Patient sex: F
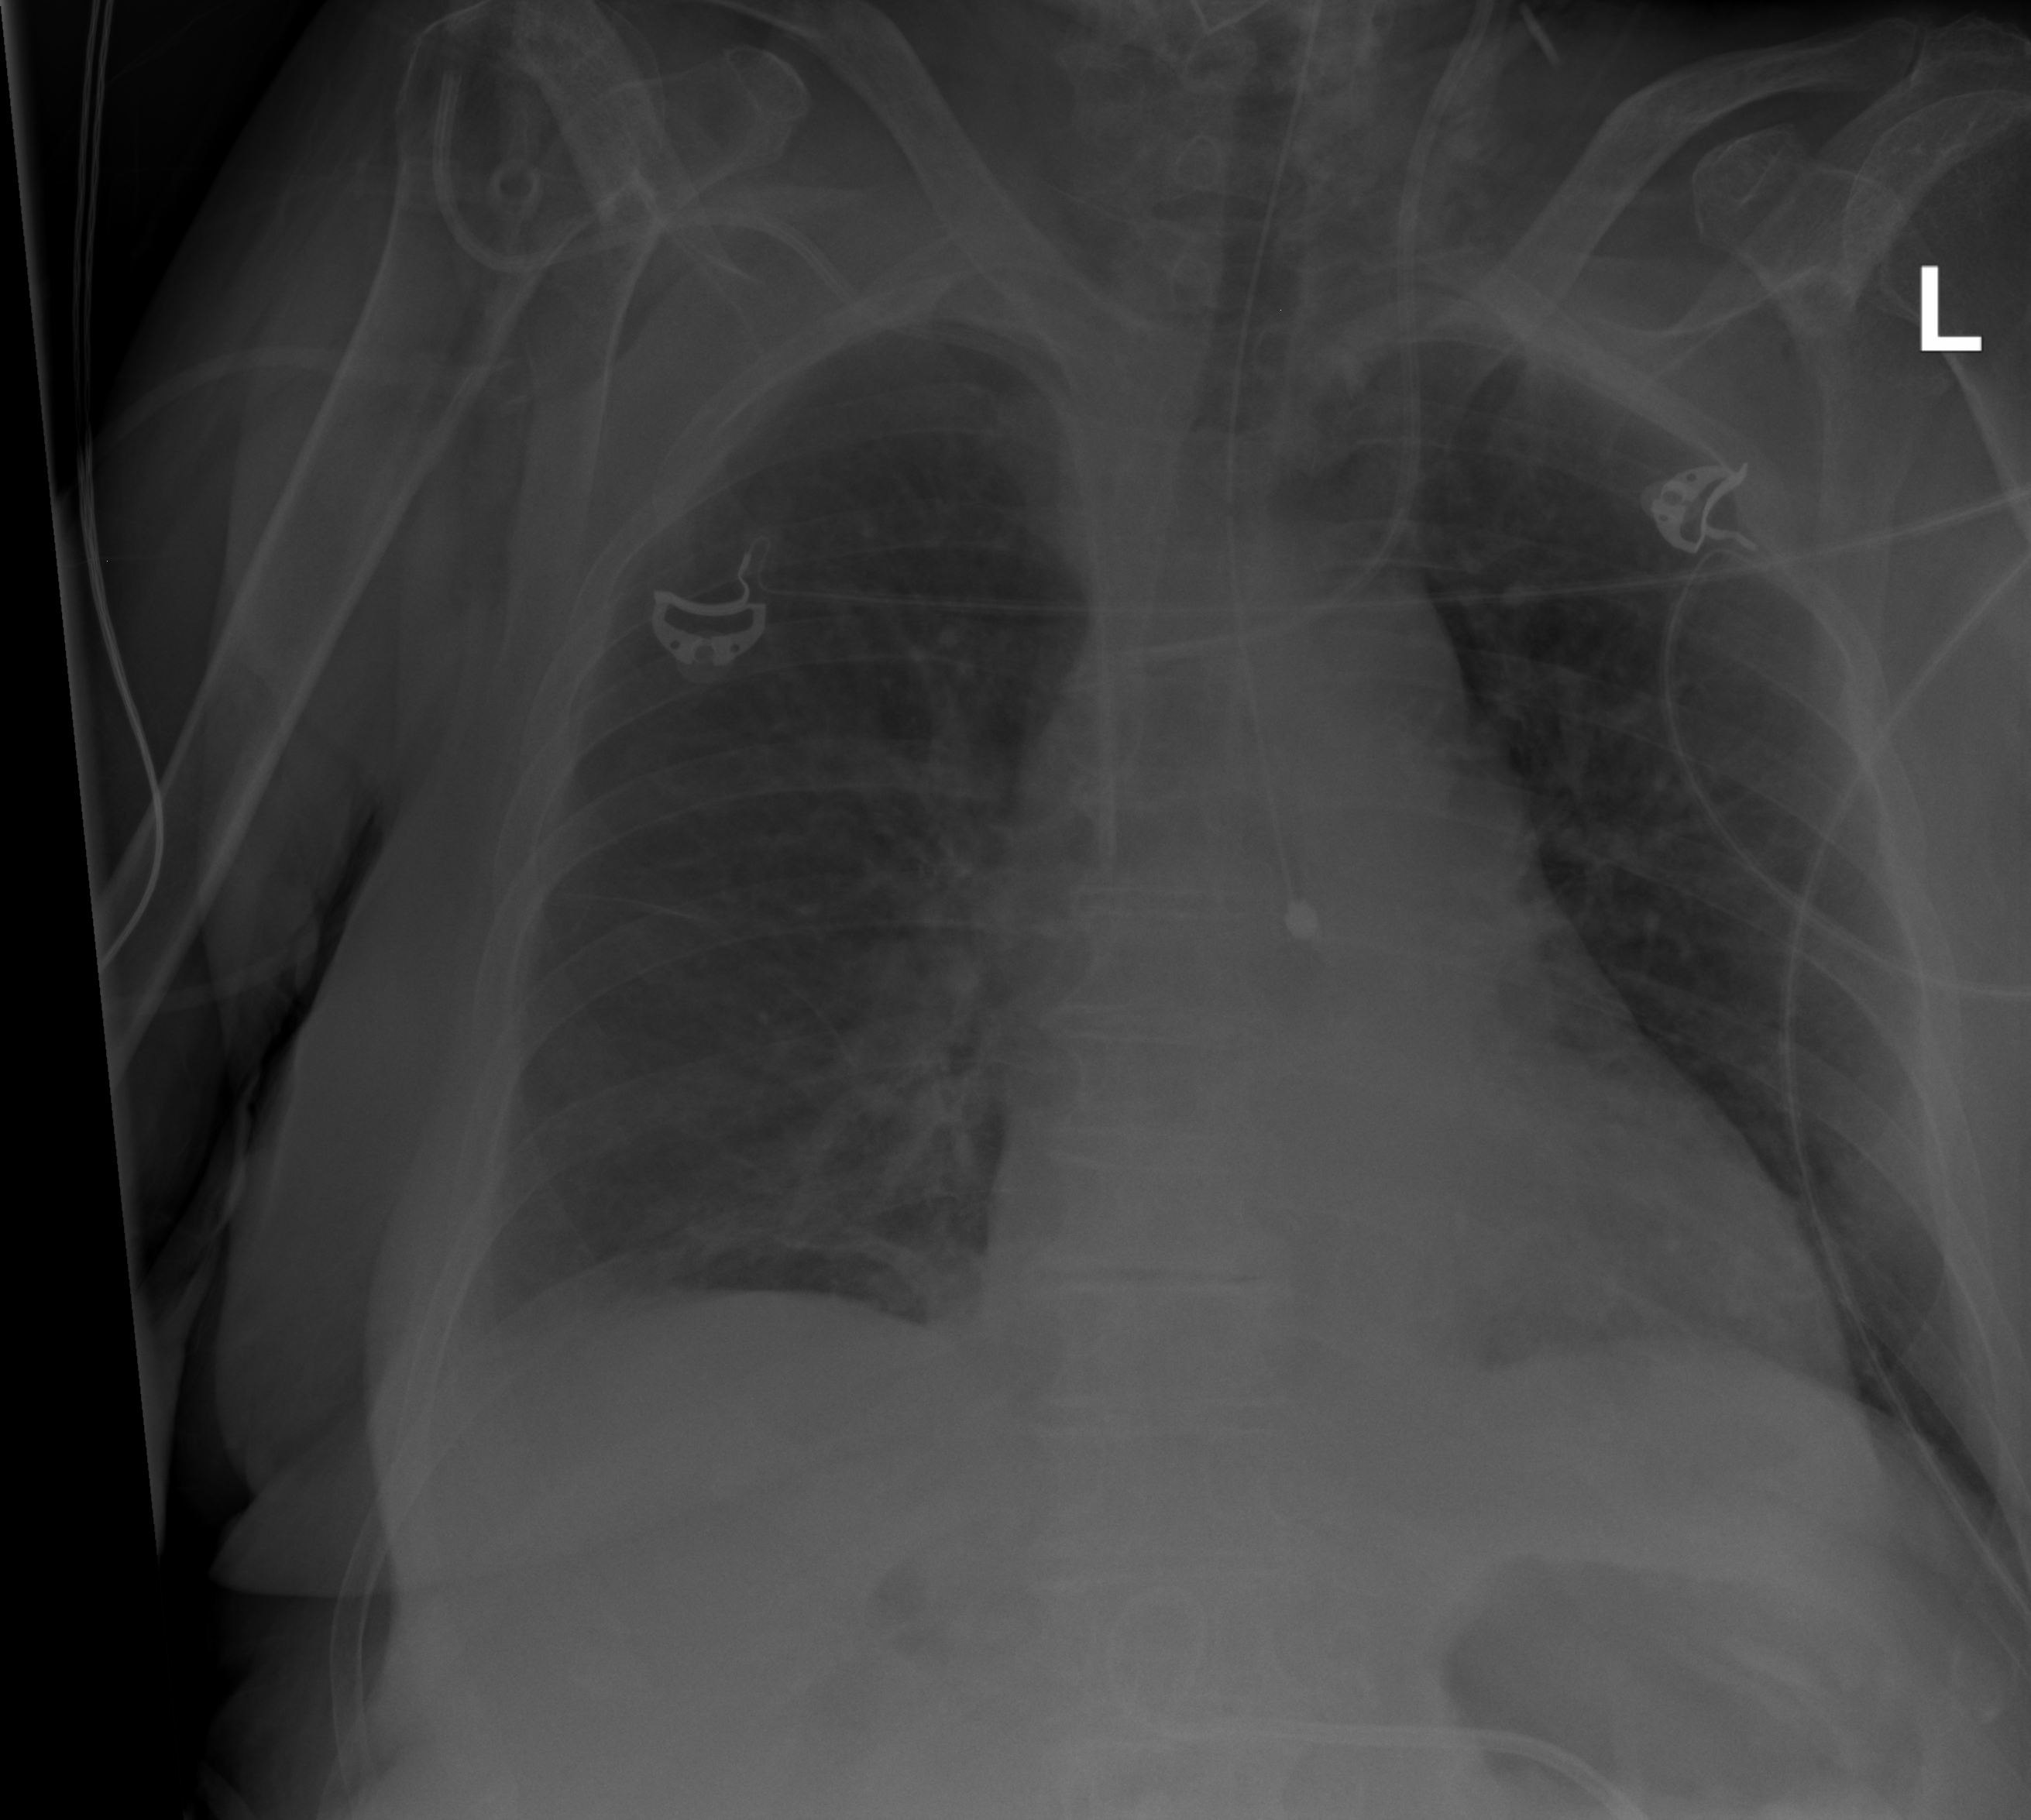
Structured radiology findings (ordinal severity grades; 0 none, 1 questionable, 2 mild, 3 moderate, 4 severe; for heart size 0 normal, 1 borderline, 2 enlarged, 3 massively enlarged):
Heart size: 2
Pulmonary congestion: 2
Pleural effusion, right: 0
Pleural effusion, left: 0
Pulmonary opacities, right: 0
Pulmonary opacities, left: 0
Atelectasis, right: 2
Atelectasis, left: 0